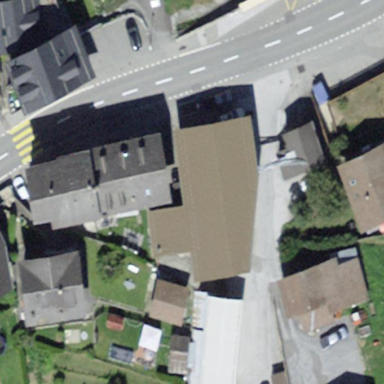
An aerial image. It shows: Industrial building.